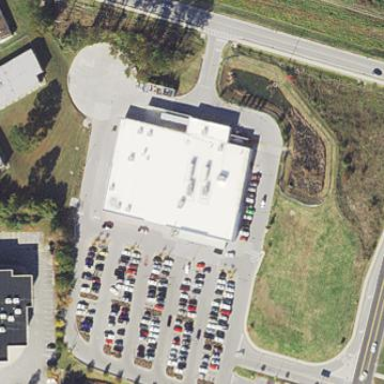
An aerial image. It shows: Building that houses supermarket.